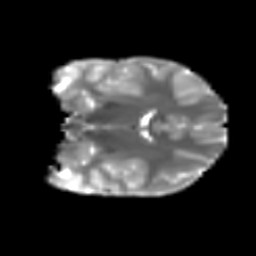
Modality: T2w
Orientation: coronal
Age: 10
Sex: female
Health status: ill
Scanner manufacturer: ge
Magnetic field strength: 3 T
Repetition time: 6.752 s
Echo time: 0.079 s